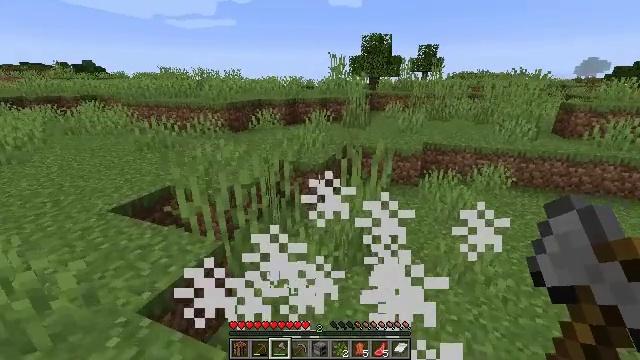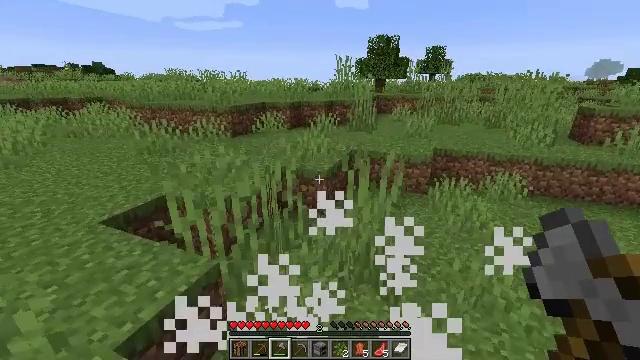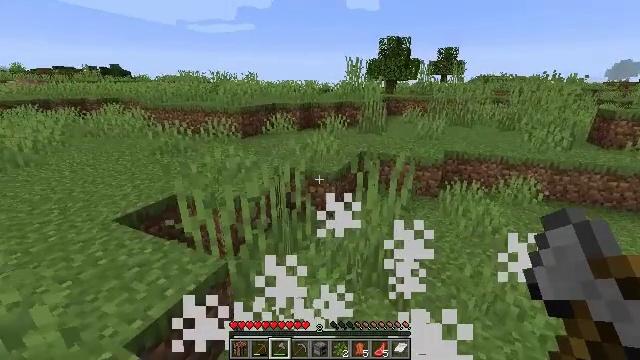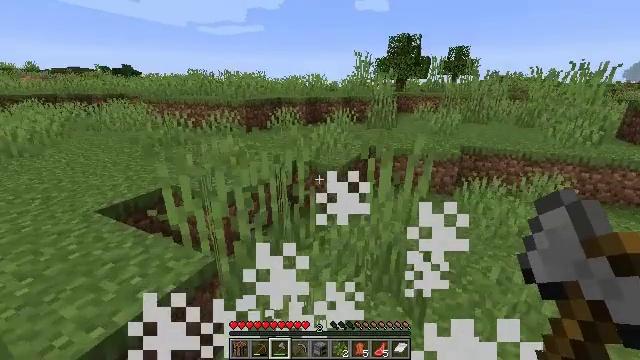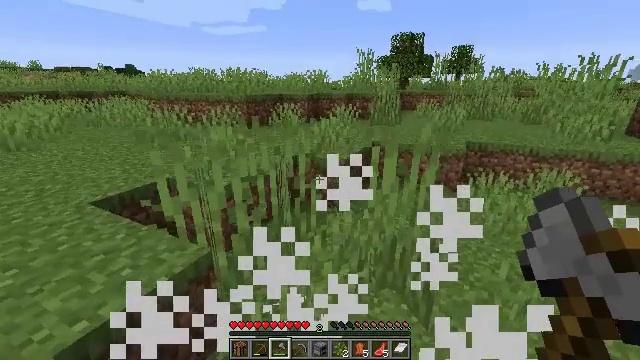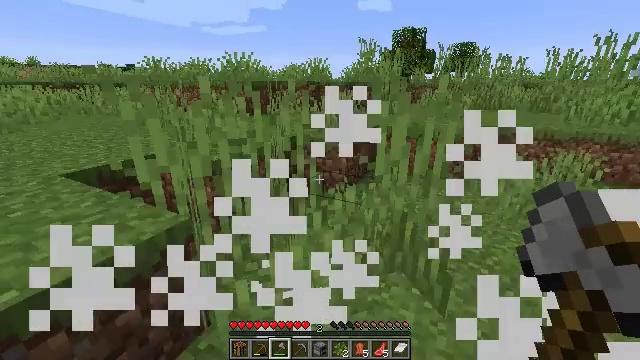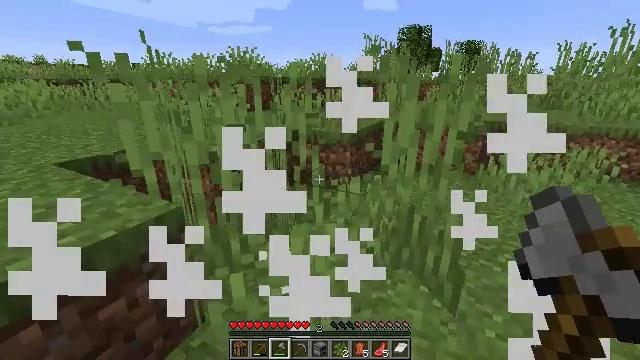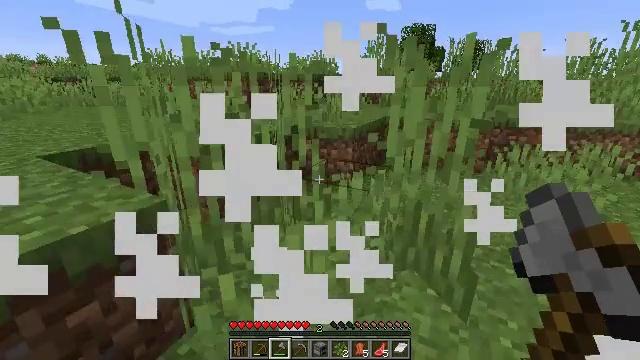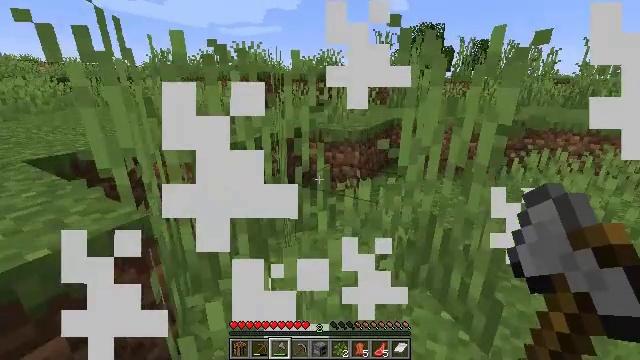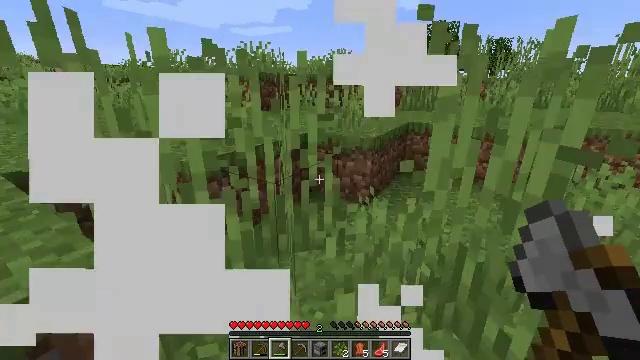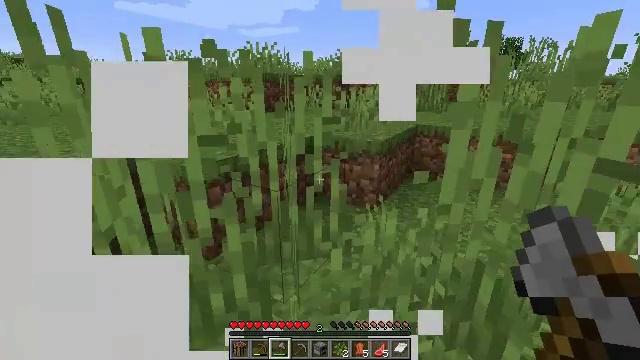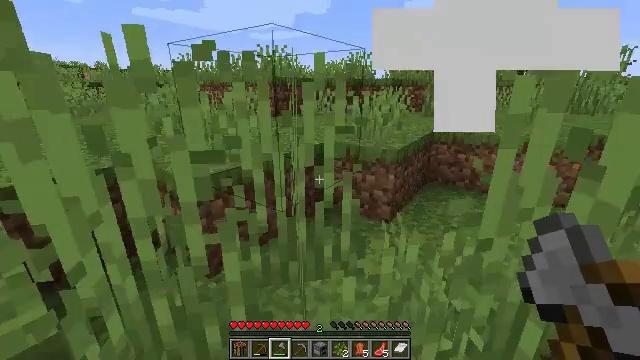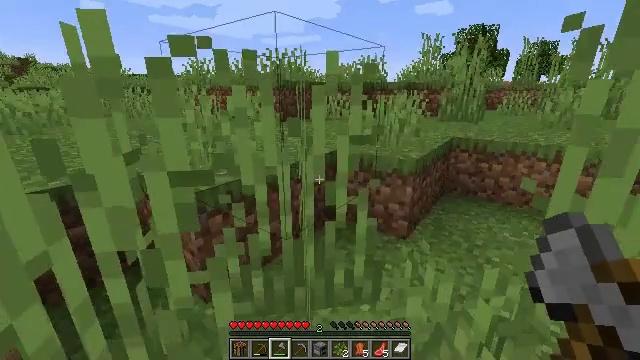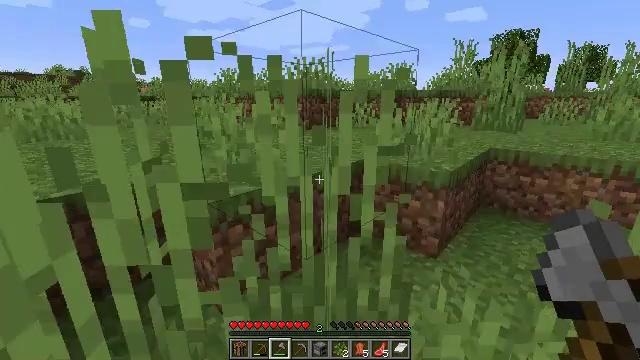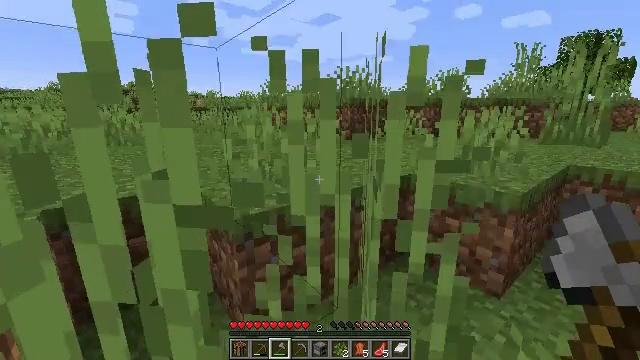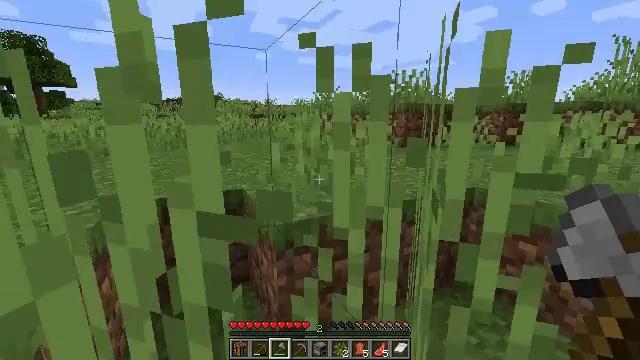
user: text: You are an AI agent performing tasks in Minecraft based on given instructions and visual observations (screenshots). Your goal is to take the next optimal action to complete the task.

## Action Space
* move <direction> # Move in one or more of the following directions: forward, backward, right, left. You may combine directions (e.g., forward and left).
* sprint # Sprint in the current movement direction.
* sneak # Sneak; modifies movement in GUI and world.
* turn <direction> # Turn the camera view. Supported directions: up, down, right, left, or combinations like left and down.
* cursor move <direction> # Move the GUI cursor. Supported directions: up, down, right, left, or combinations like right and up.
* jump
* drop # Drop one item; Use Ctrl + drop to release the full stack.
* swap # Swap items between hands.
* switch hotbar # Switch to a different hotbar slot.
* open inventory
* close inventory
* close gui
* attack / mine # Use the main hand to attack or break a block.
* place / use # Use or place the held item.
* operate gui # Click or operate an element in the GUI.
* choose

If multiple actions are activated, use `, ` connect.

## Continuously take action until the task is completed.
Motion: motion action
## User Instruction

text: Mine the sugar cane near rivers.
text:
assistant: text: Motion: move forward, turn left
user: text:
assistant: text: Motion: move forward, turn left
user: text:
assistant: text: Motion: move forward, turn left
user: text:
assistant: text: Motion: move forward
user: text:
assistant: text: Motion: move forward
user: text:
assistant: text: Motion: move forward
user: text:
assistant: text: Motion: move forward
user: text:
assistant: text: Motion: move forward, turn left
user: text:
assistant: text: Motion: move forward, turn left
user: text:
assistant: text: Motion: move forward, turn left
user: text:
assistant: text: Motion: move forward, turn left
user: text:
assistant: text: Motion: move forward, turn left
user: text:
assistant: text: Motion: move forward, turn left and up
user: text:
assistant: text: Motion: move forward, turn left and up
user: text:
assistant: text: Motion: move forward, turn left and up
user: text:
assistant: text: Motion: move forward, turn left
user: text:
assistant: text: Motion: move forward, turn left
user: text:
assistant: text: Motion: move forward, turn left
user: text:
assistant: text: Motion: move forward, turn left
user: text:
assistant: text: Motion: move forward, turn left
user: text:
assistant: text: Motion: move forward, turn left, jump
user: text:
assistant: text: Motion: move forward, turn left, jump
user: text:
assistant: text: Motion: move forward, turn left, jump
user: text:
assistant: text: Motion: move forward, turn left, jump
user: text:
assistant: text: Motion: move forward, turn left, jump
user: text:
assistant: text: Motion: move forward, turn left, jump
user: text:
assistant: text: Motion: move forward, turn left, jump
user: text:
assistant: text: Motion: move forward, jump
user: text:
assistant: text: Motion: move forward, jump
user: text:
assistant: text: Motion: move forward, jump